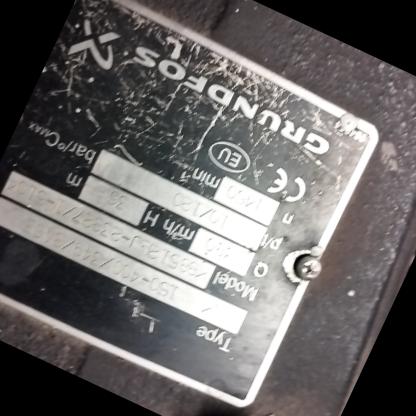
Klasa: tabliczka-znamionowa